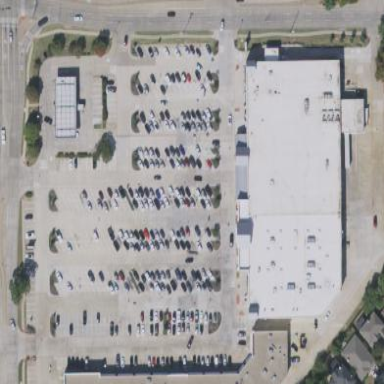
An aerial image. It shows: Retail area.